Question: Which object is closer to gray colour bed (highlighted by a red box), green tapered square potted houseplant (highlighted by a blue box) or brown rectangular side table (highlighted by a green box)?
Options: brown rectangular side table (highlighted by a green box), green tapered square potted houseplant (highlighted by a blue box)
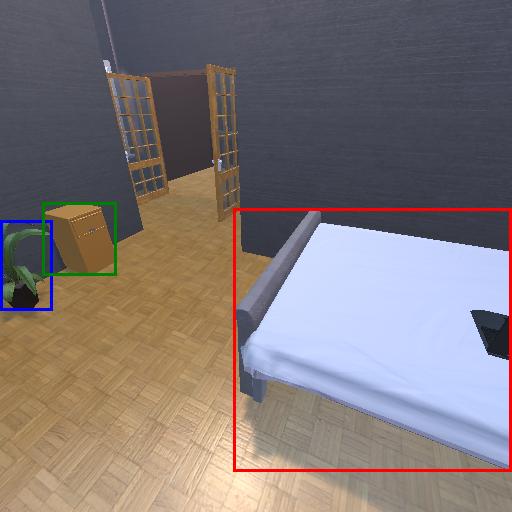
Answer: brown rectangular side table (highlighted by a green box)